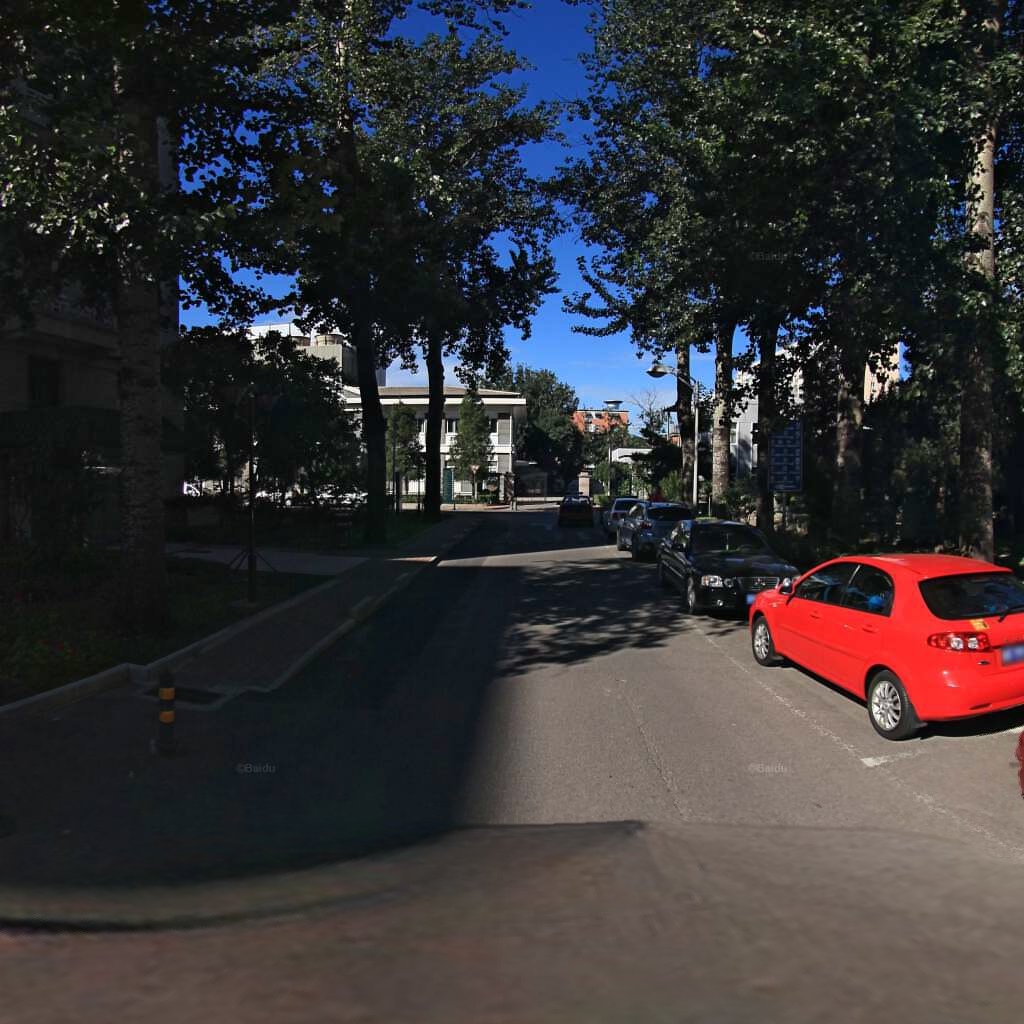
Region: Haidian
Road damage annotations: longitudinal crack